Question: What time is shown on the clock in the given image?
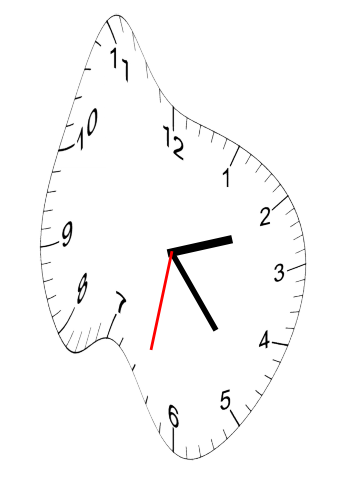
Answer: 02:23:32